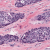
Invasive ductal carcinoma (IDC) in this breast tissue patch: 0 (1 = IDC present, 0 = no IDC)